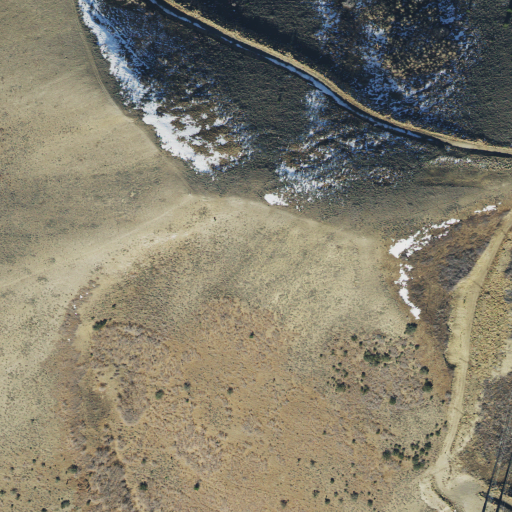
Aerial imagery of mountain in Utah named Barneys Peak containing shrub, evergreen forest, and deciduous forest